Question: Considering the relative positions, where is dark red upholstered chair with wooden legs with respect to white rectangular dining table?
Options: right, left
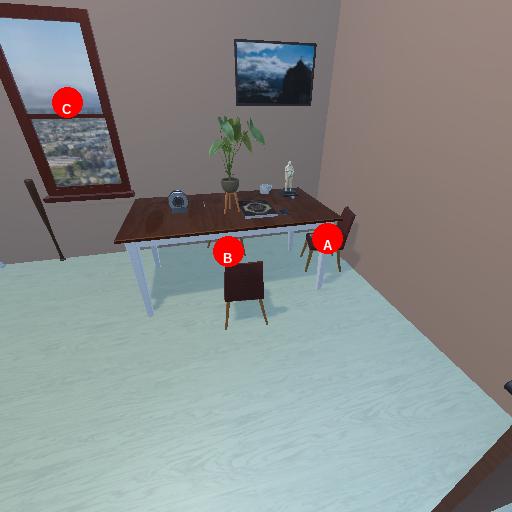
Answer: right